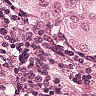
Metastatic tissue present: yes